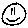
Label: smiley face